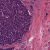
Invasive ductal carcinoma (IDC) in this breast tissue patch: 1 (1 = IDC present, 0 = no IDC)